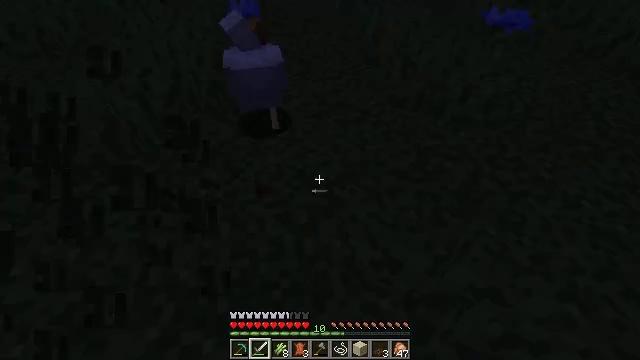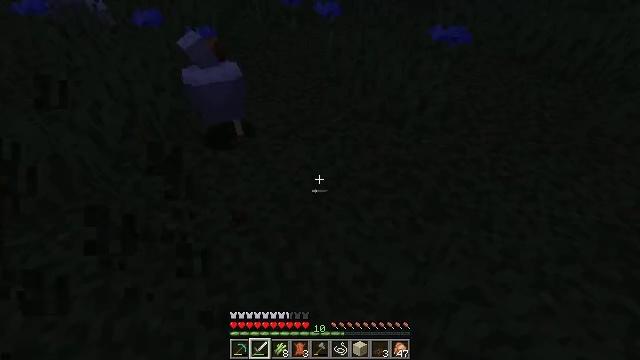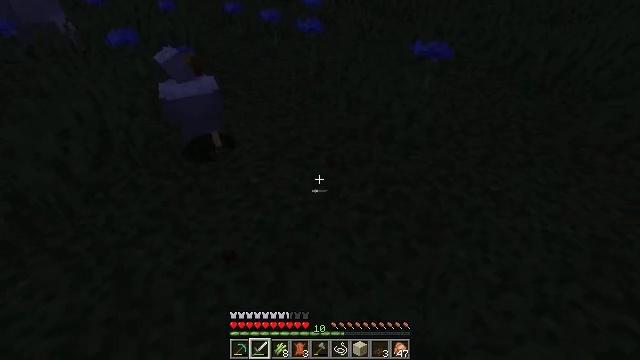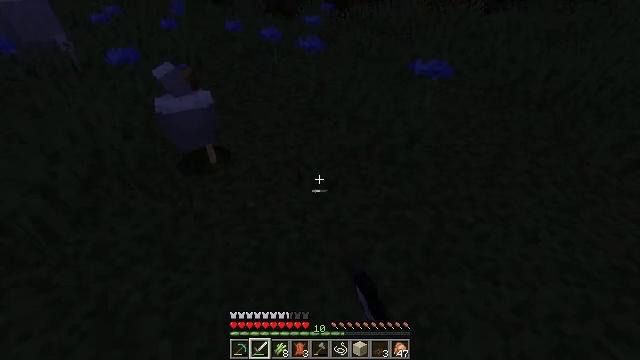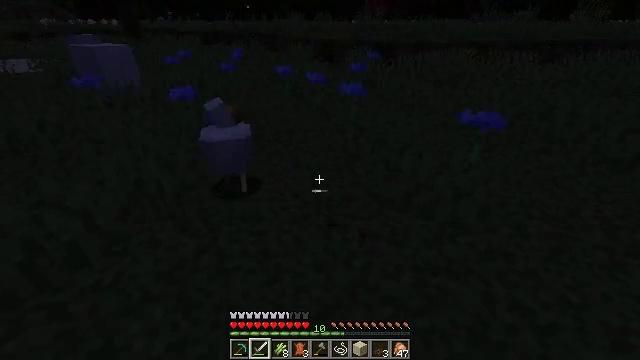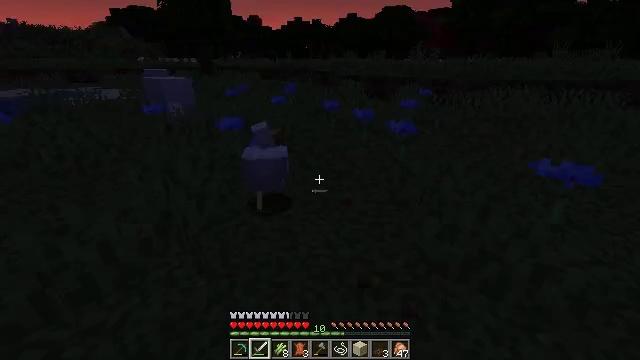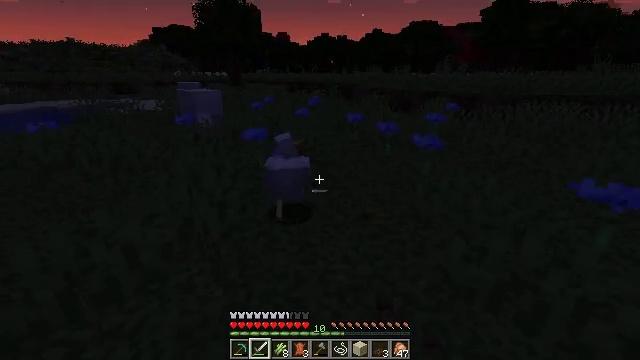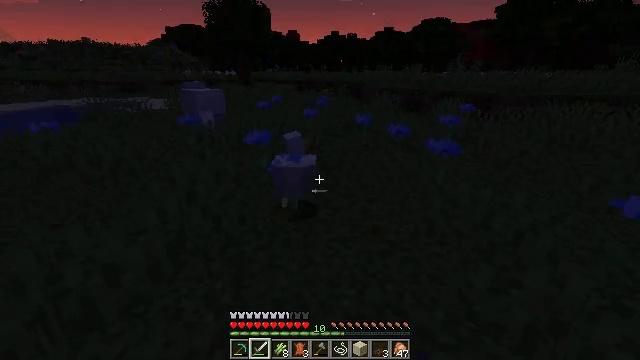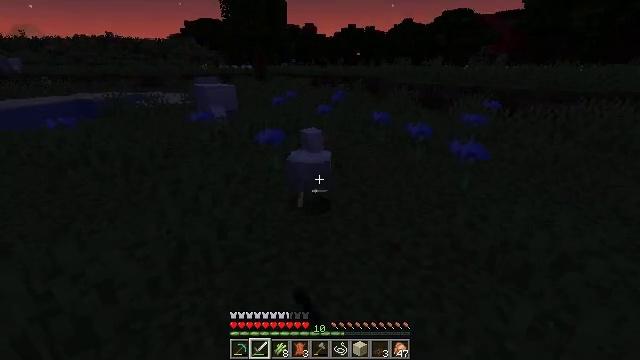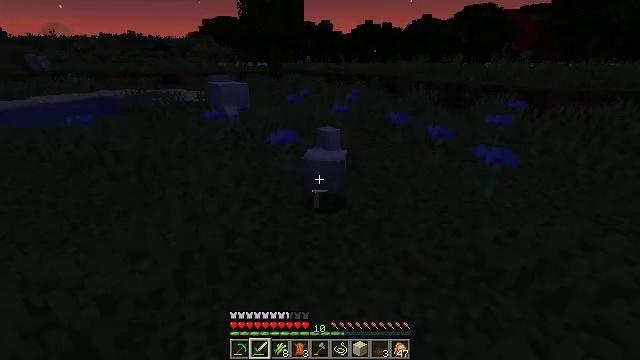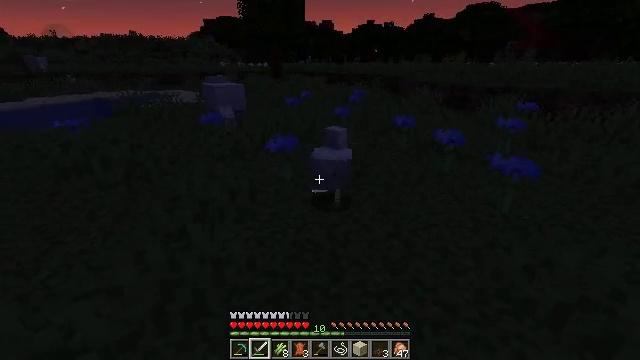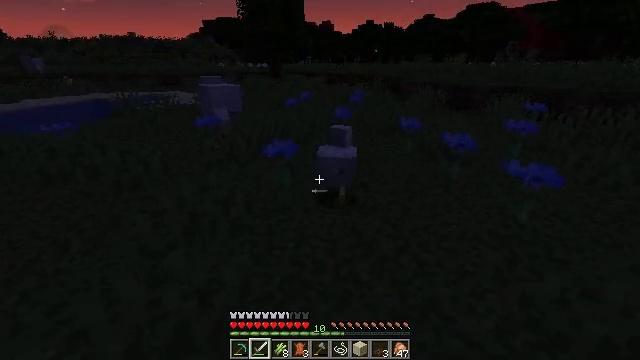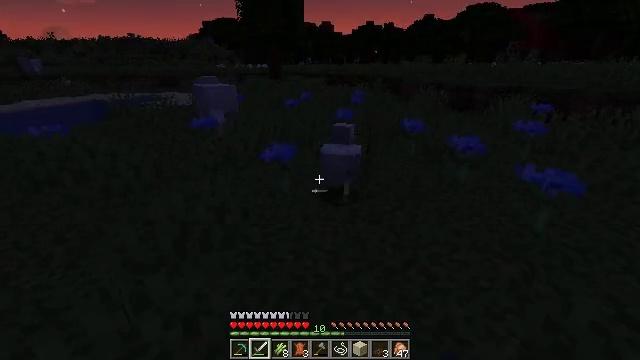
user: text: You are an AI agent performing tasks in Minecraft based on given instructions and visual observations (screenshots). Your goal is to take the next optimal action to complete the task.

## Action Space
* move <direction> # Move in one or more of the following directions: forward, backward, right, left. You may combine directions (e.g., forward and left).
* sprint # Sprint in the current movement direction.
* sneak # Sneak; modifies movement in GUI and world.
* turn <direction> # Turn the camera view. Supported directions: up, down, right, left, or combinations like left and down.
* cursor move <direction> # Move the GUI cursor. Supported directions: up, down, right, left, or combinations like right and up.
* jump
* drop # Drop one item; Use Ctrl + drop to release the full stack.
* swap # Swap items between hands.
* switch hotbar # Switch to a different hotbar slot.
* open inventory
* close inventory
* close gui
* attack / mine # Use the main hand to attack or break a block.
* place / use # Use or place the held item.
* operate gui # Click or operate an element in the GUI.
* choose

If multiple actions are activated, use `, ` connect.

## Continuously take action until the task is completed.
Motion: motion action
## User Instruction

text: Gather a cornflower for decorations.
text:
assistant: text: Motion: move forward, turn right and up
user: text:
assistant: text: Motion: move forward, turn right and up, attack / mine
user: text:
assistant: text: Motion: move forward, turn up, attack / mine
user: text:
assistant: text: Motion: move forward, turn left and up, attack / mine
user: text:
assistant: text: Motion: move forward, turn left and up
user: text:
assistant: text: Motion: move forward, turn left and up
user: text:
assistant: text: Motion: move forward, turn left, attack / mine
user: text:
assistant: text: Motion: move forward, turn left and down, attack / mine
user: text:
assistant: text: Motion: move forward, turn left, attack / mine
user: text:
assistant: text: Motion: move forward, attack / mine
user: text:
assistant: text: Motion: move forward, attack / mine
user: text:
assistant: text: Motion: move forward, attack / mine
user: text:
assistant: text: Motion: attack / mine